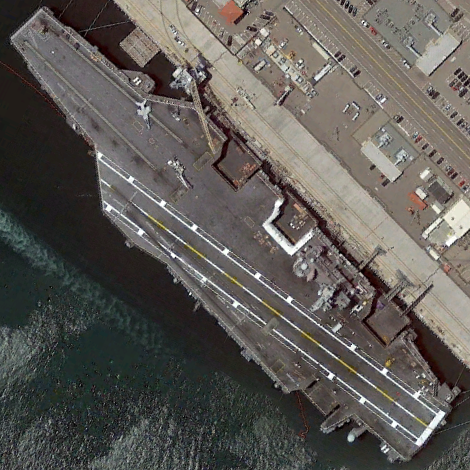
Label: aircraft_carrier